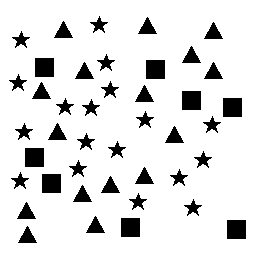
Squares: 8
Triangles: 16
Stars: 18
Total shapes: 42